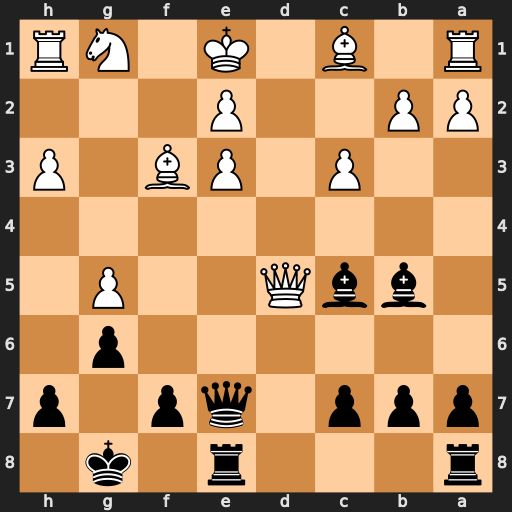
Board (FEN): r3r1k1/ppp1qp1p/6p1/1bbQ2P1/8/2P1PB1P/PP2P3/R1B1K1NR
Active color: b
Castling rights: KQ
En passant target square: -
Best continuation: Rad8 Qe4 Qxe4 Bxe4 Rxe4